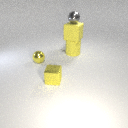
small gray metal sphere above large yellow rubber cube